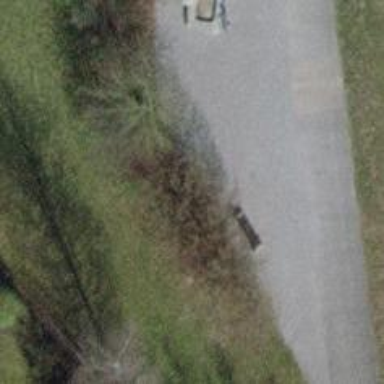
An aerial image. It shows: Brown bench in the vicinity.